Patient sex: F
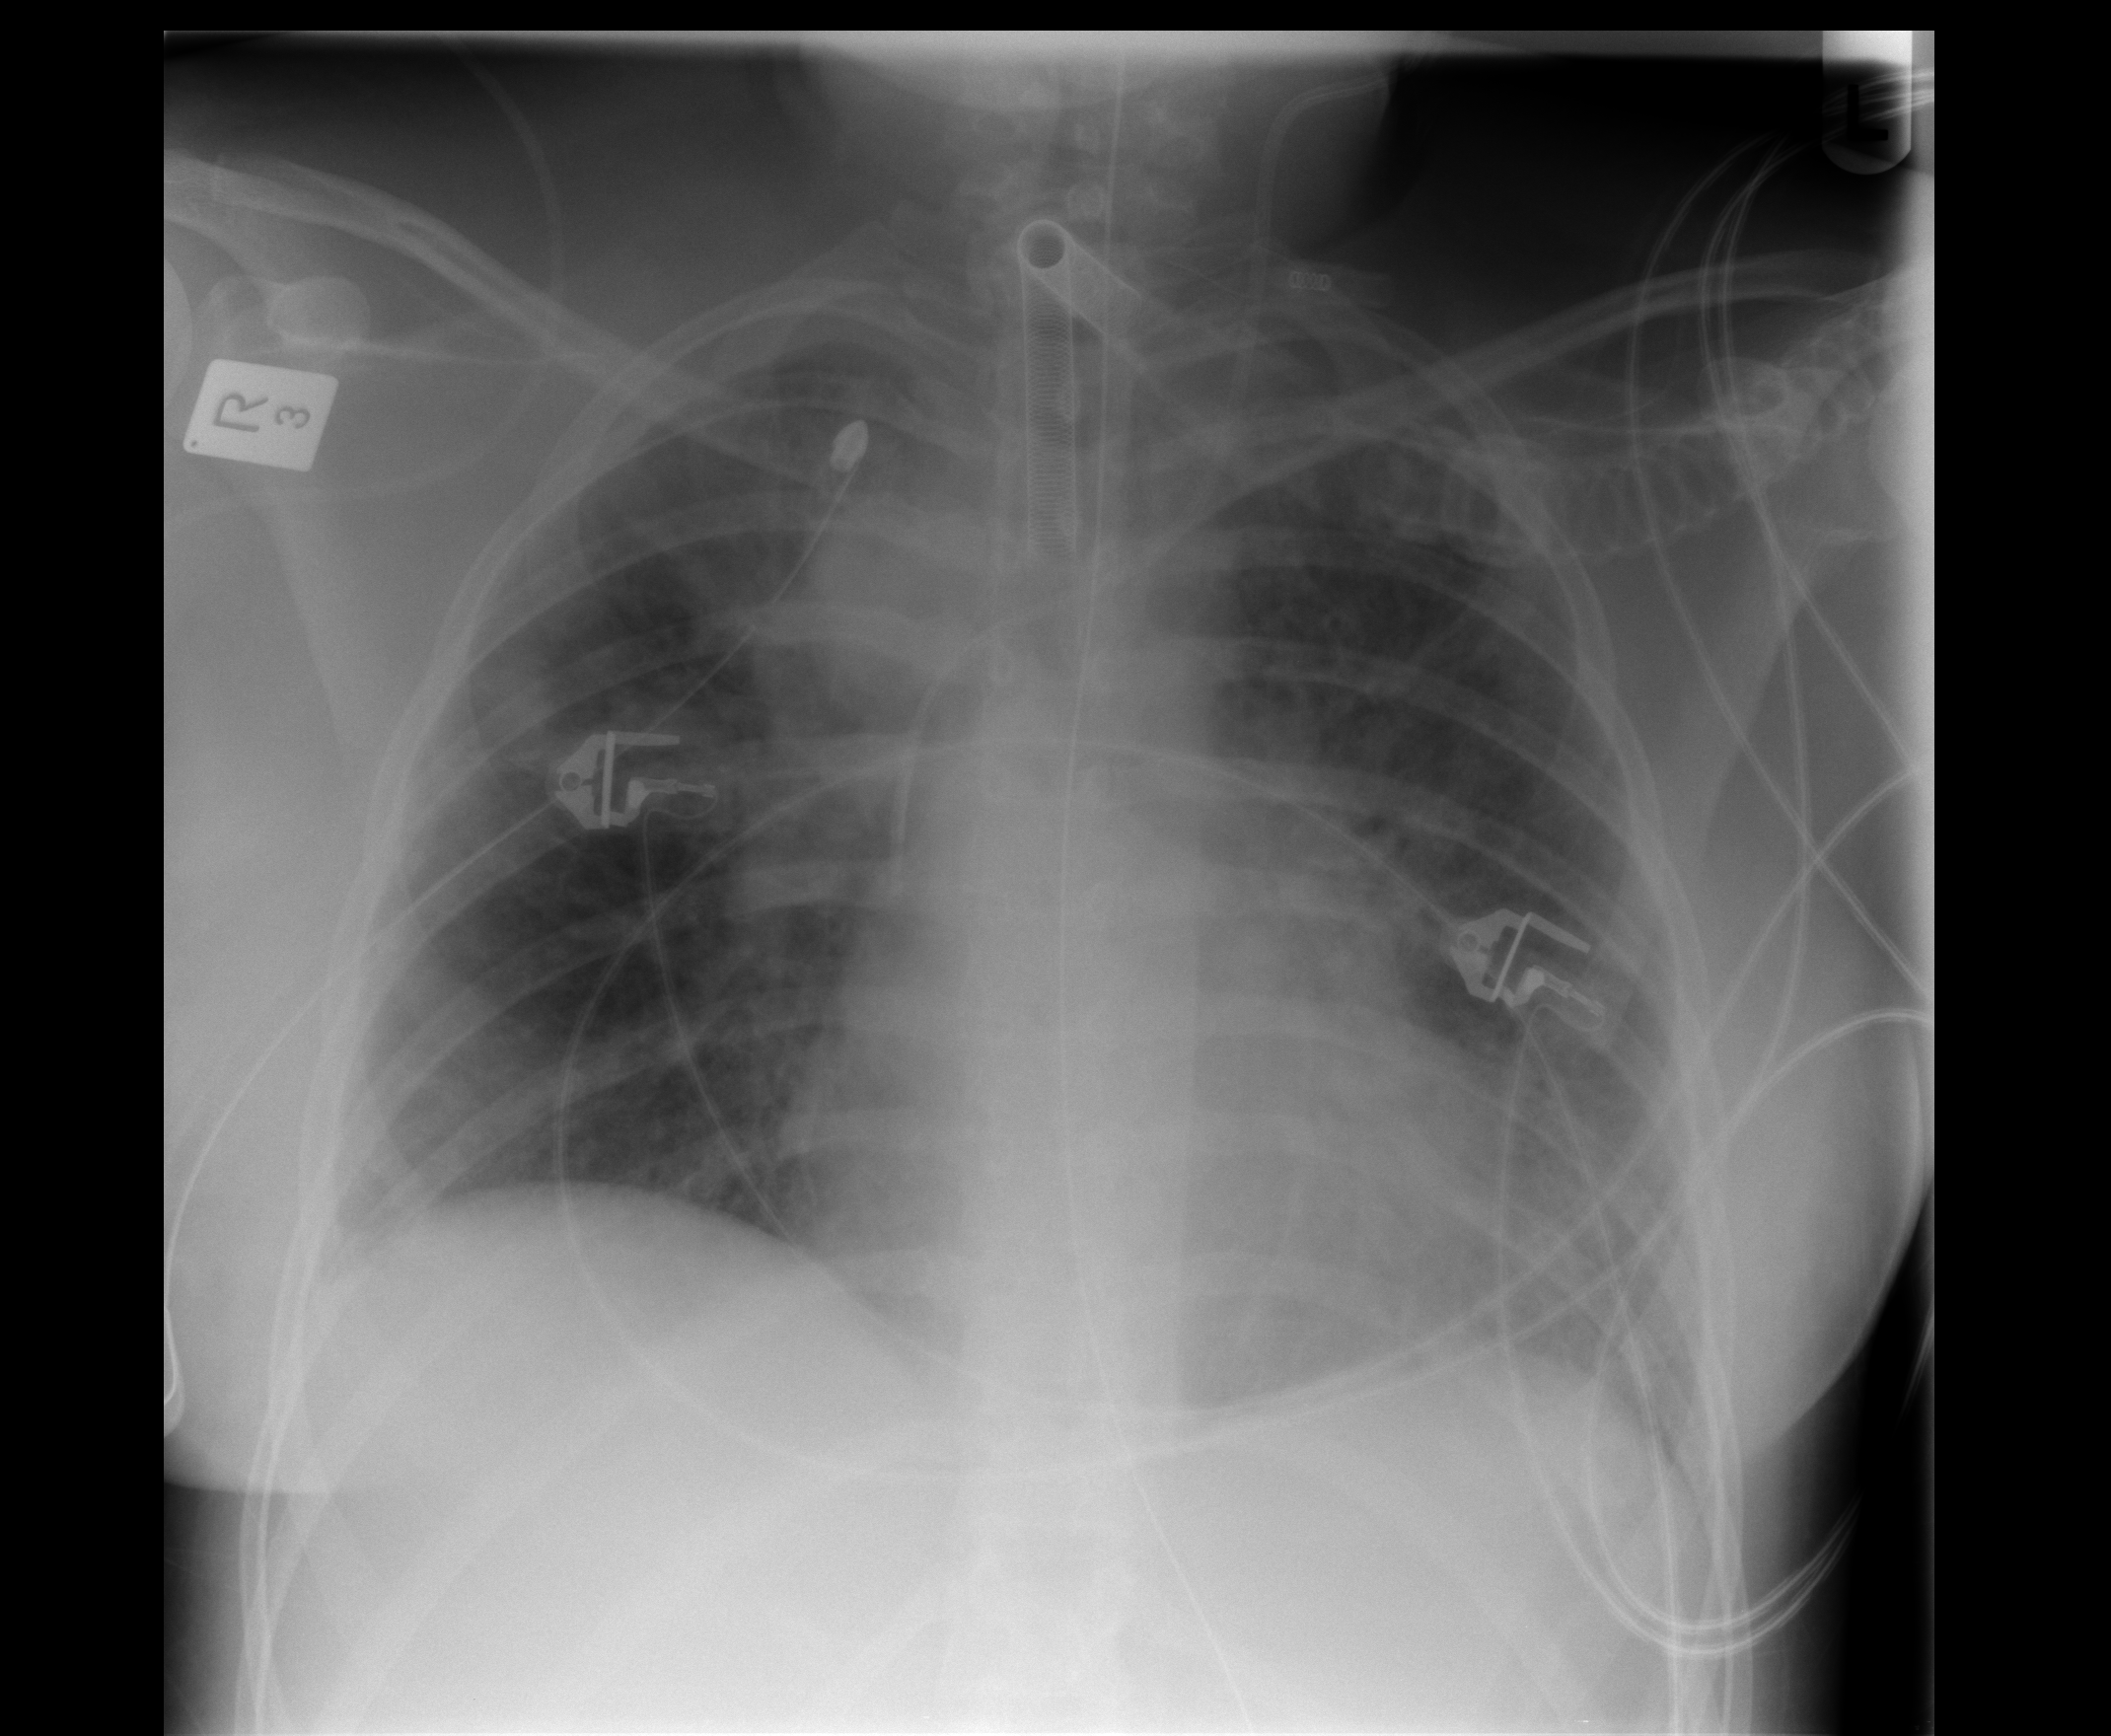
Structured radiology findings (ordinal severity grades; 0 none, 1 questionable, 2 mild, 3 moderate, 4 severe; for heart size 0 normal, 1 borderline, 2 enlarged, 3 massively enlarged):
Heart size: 1
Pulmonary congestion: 1
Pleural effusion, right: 1
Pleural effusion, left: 1
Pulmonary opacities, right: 2
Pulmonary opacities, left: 3
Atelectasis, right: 2
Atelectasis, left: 3